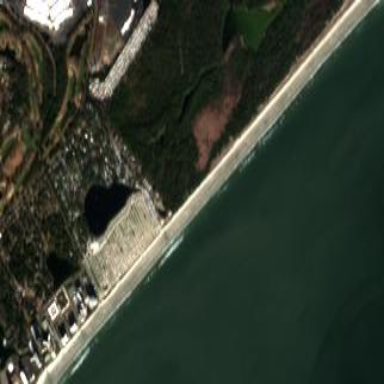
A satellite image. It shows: Scenic beach with natural beauty.